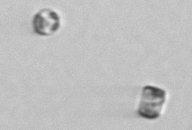
Label: Thalassiosira_sp_aff_mala